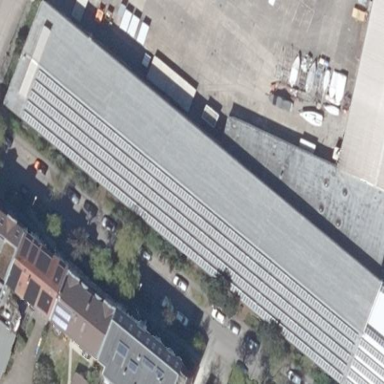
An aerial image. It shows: Gabled roof on manufacturing building.